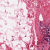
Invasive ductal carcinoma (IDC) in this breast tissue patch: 1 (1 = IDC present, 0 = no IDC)